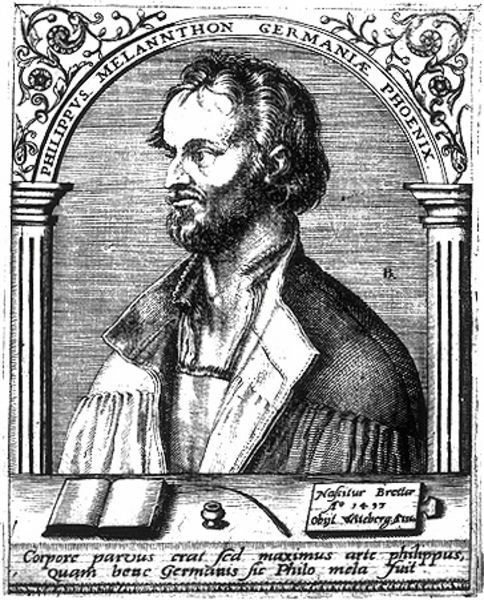
Titel: Bildnis des Philipp Melanchthon
Künstler: Matthaeus (d.Ä.) Becker
Institution: (Seriendruck)
Schlagwörter: feder, kopf, mann, blumen, grau, haar, hintergrund, mund, nase, ohr, profil, stirn, säule, säulen, tisch, blick, ornament, bart, hemd, augen, bibel, kragen, rahmen, vollbart, bildnis, hals, portrait, porträt, busch, gewand, haare, kutte, mantel, adel, pflanzen, augenbrauen, brustbild, locken, ohren, ranken, deutschland, schrift, bogen, grafik, rundbogen, könig, tafel, inschrift, dekor, floral, ornamente, philosoph, buch, druck, schwarz weiss, radierung, stich, text, buchstaben, fass, tinte, kapitell, hellgrau, kanneluren, gelehrter, dorisch, schreiber, tintenfass, kupferstich, schreibfeder, latein, lateinisch, kaneluren, reformation, philipp, melanchthon, melanchton, philipp melanchton, zerzaust, phillip, reformatur, ornnament, portrait eines mannes, zwei säulen, 1497, melannton, radierung druck mantel offen profil, augge, altphilologe